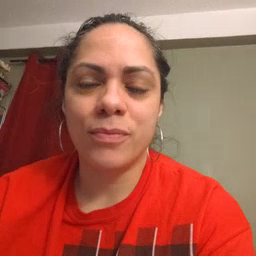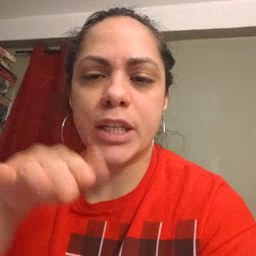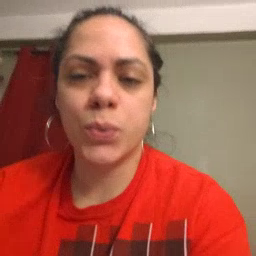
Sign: into